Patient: sex M, age 65
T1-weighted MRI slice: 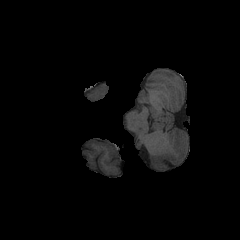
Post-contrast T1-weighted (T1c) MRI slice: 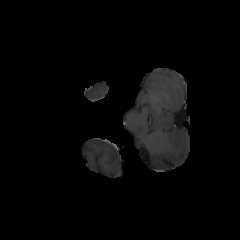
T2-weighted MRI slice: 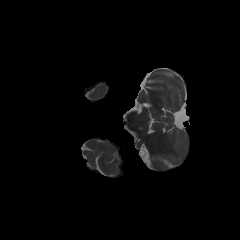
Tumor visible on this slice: no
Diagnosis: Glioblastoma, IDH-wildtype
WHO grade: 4